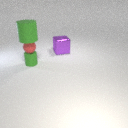
small red rubber sphere below large green rubber cylinder